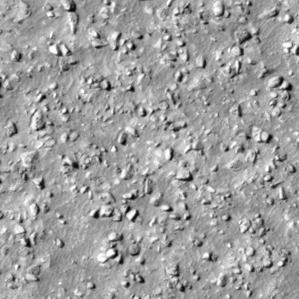
Label: non_frost